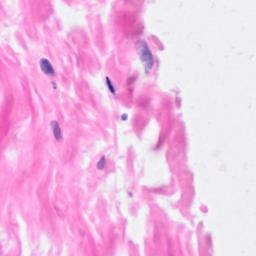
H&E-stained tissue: Breast